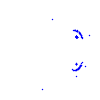
Particle: proton